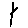
Label: line